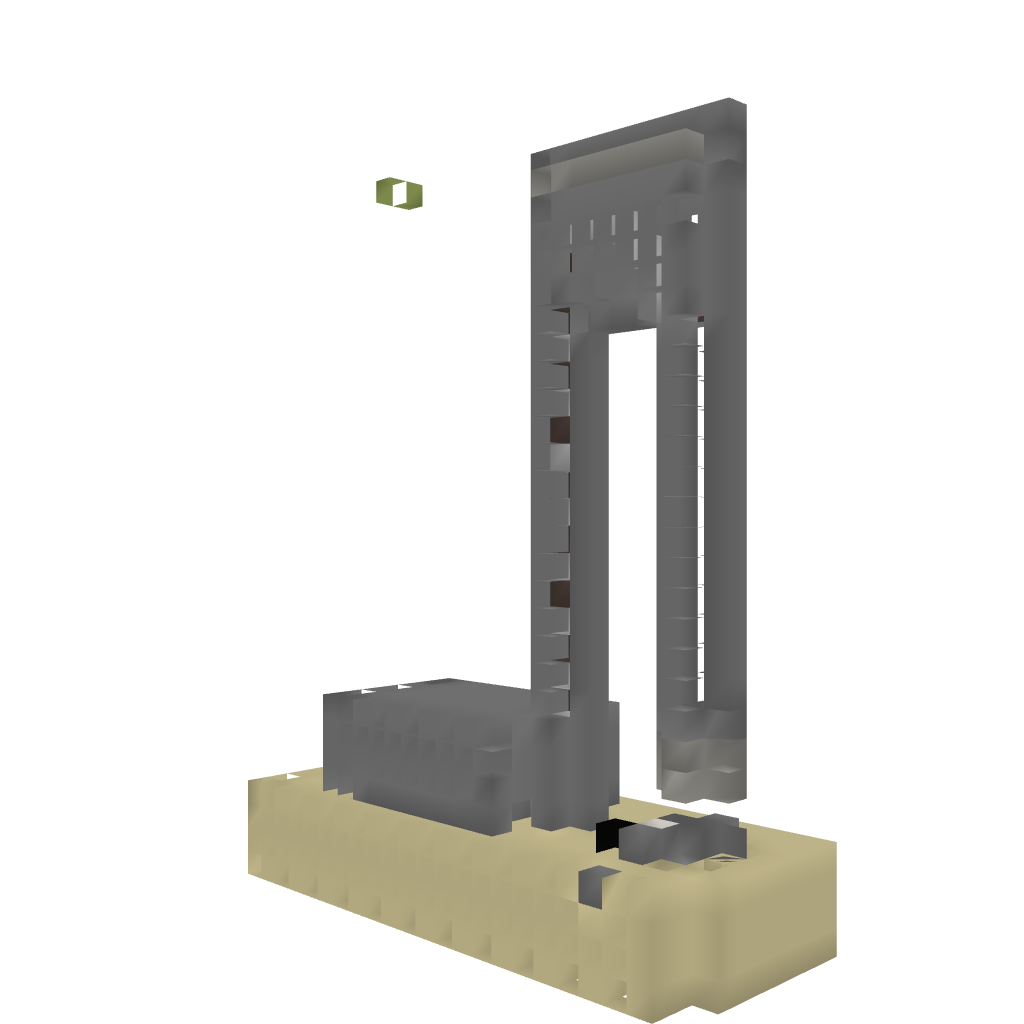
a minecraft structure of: mob grinder v1.0 *CraCK3r*